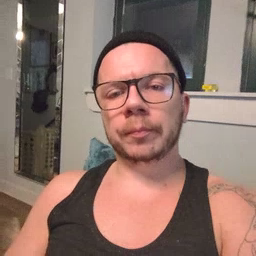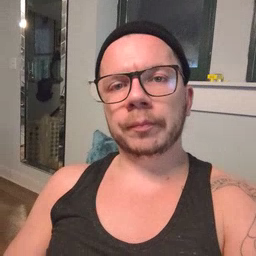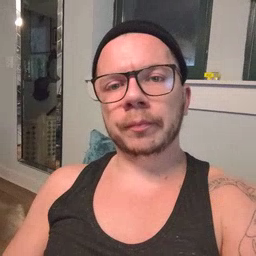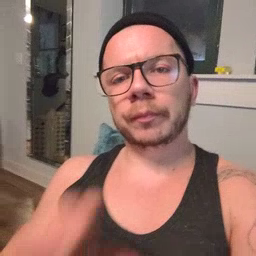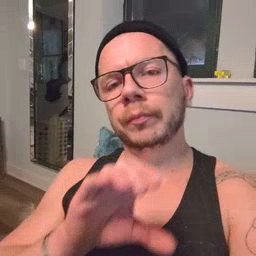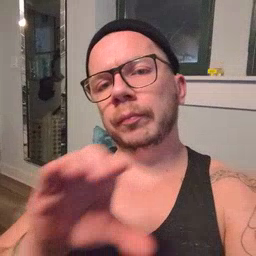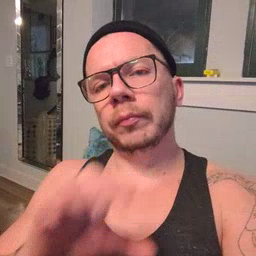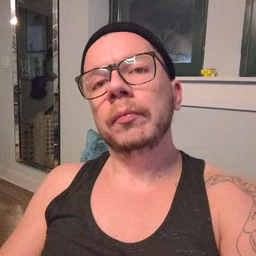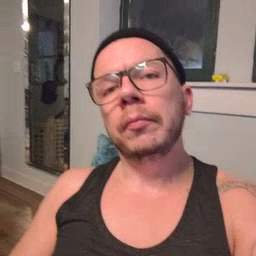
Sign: chocolate